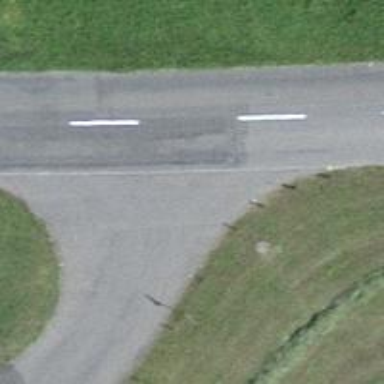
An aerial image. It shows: Road with "give way" sign.